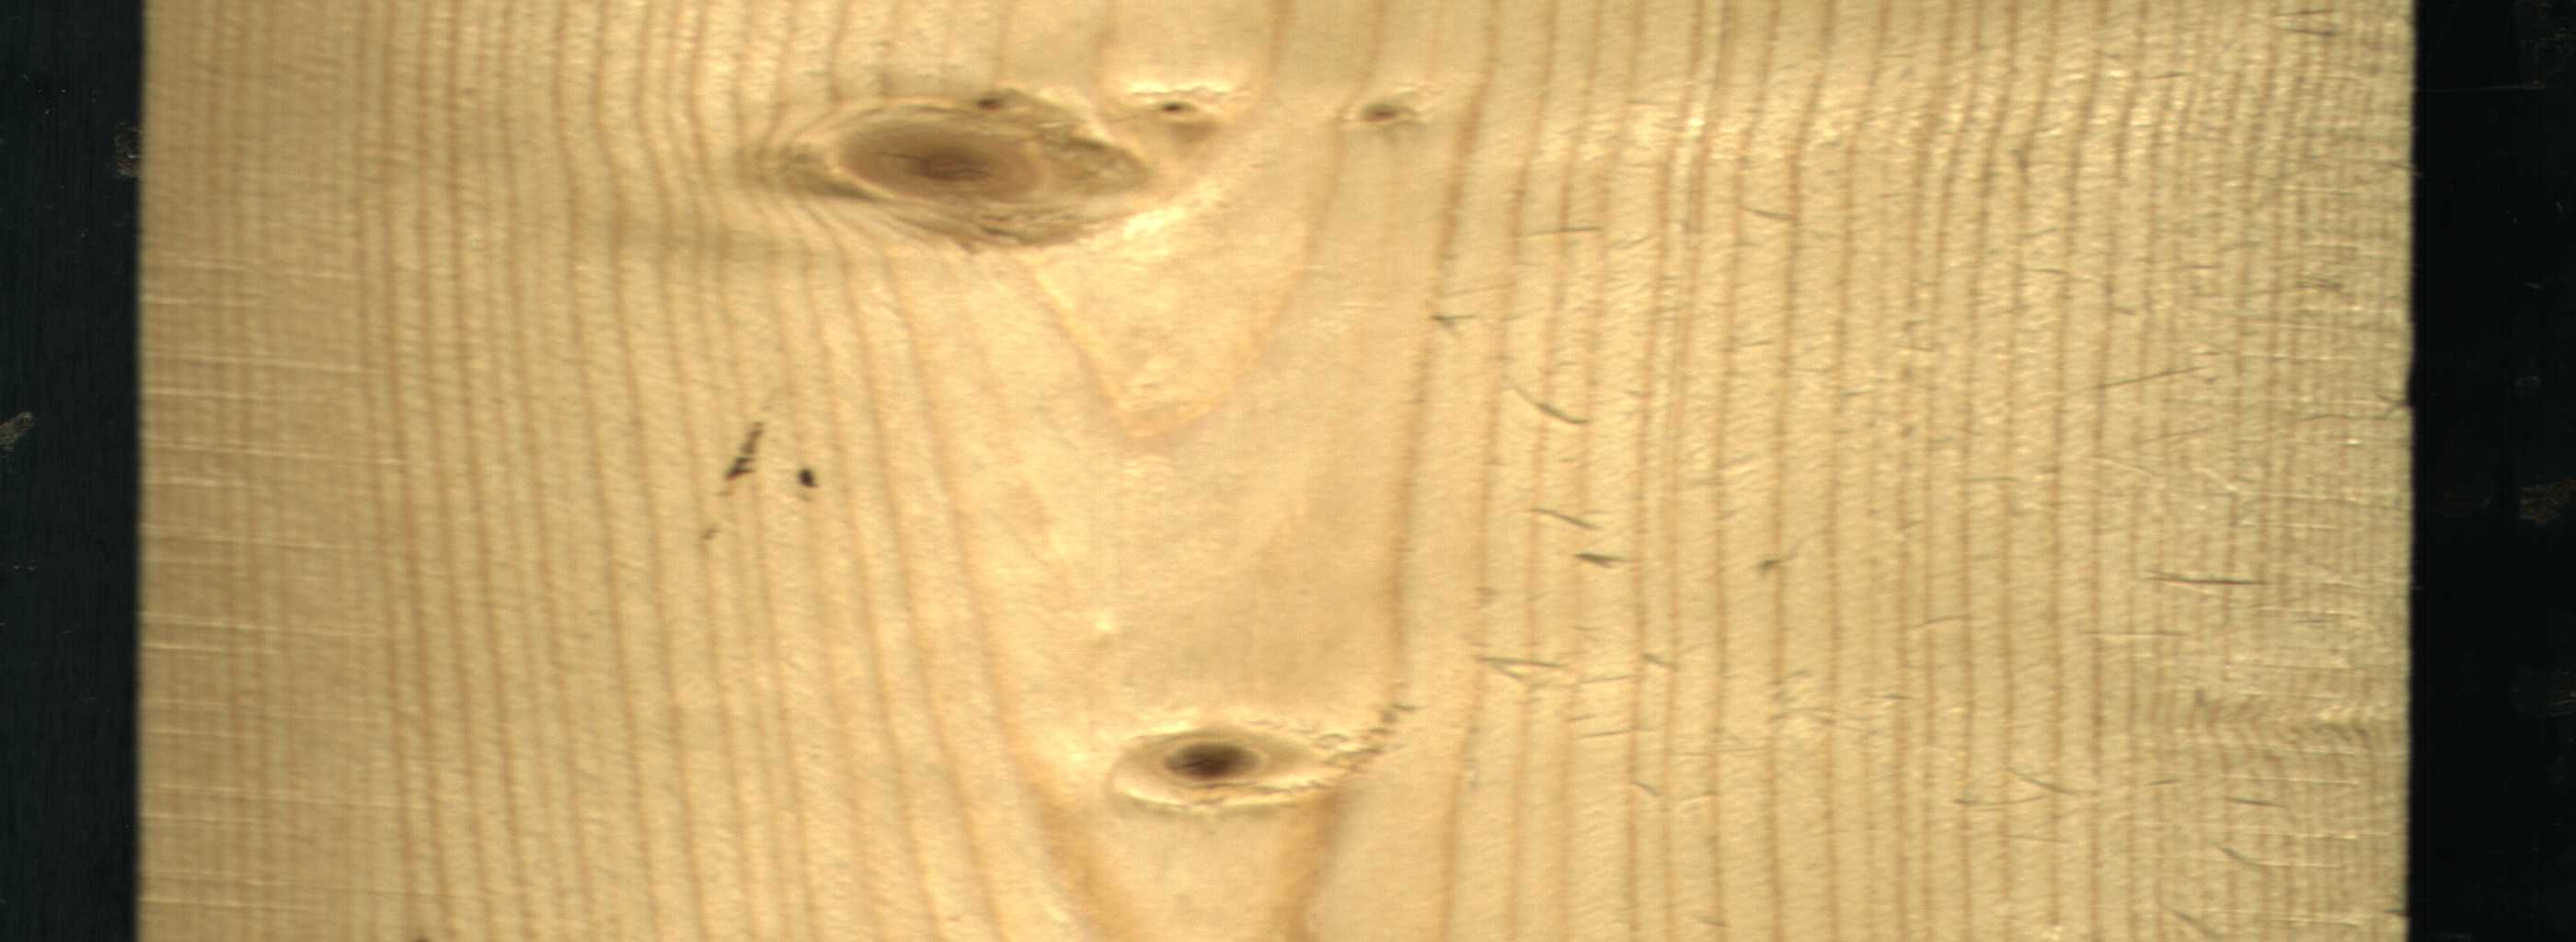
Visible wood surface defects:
resin
resin
Live_Knot
Live_Knot
Live_Knot
Live_Knot